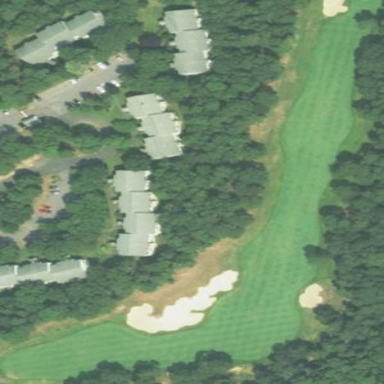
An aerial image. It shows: Grassy area designated as golf fairway.